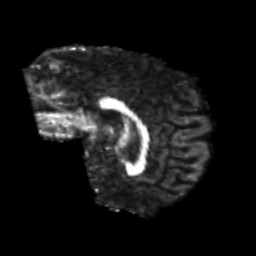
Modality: FA
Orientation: sagittal
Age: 24
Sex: male
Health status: healthy
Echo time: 0.074 s